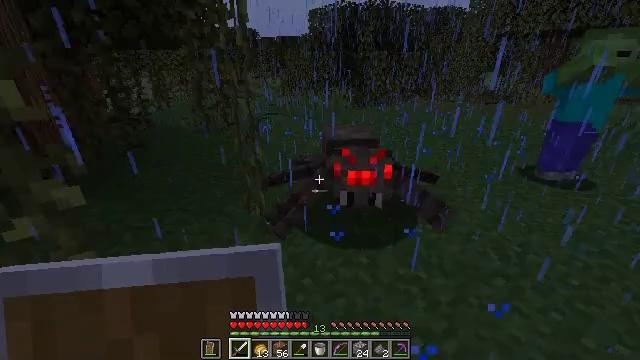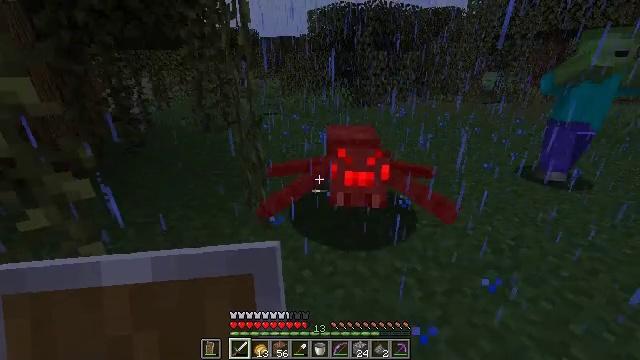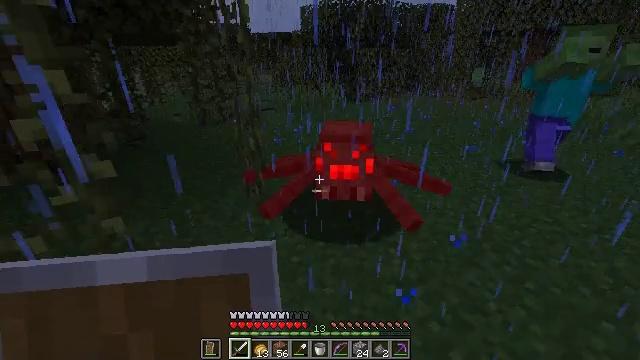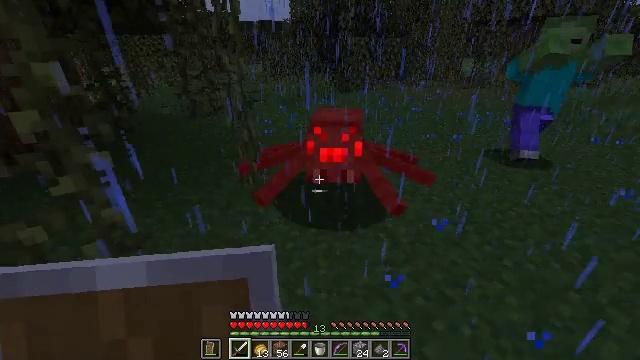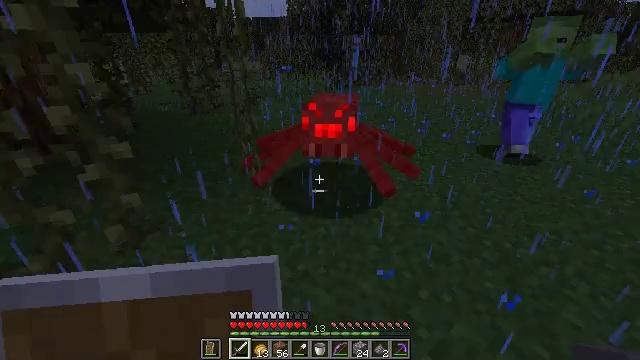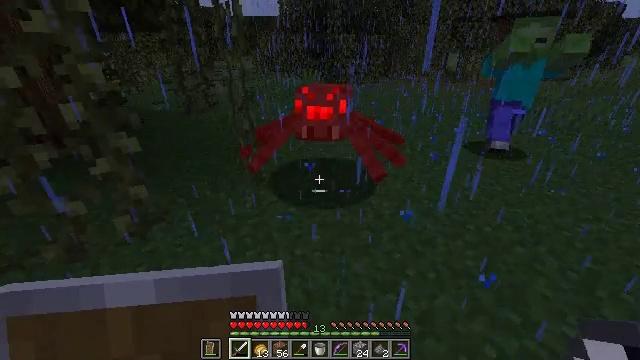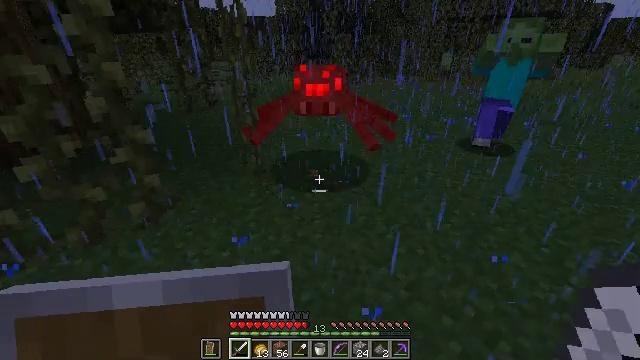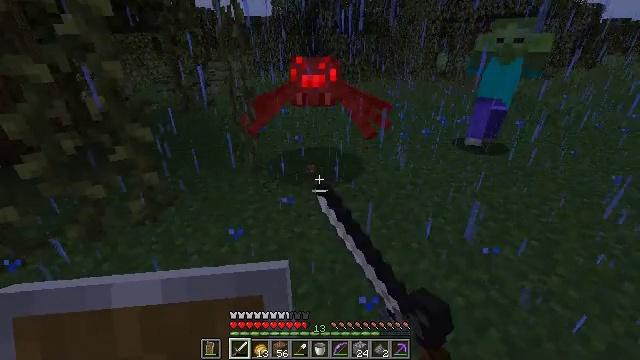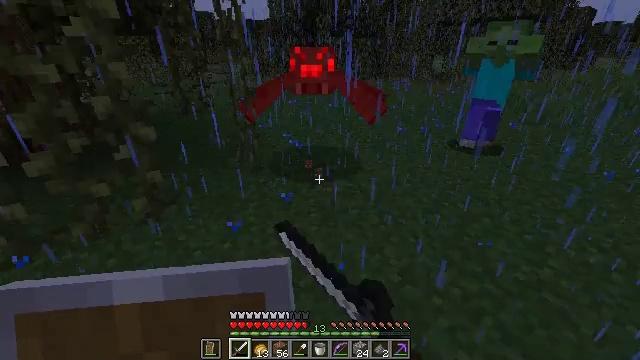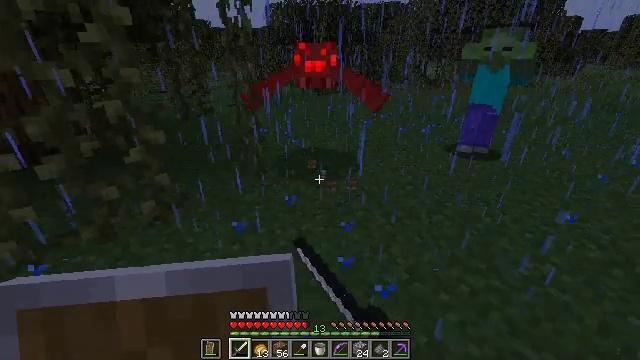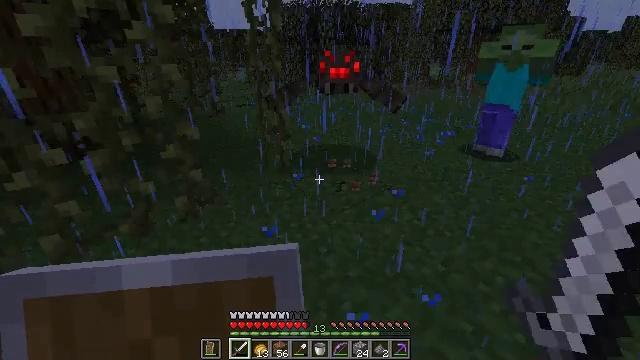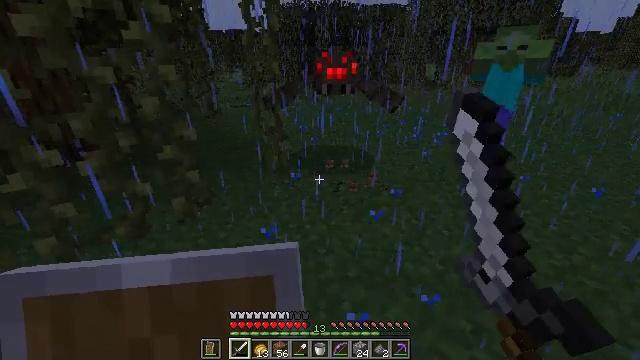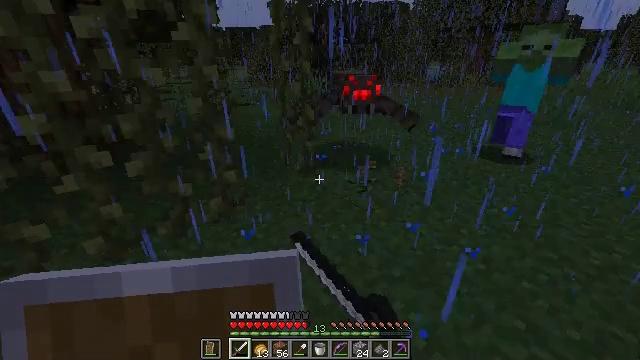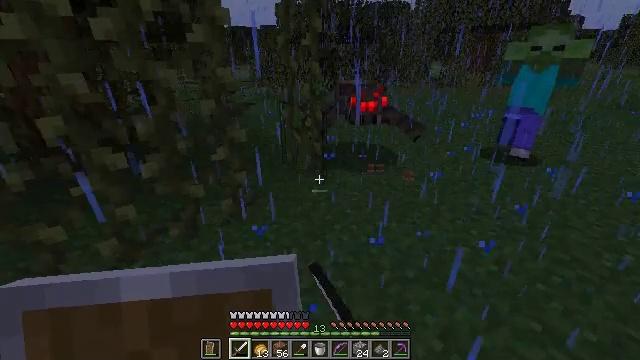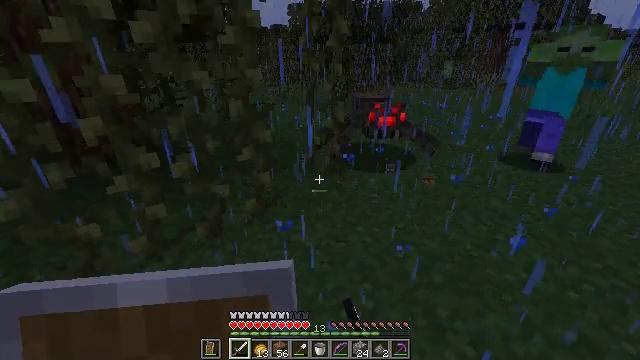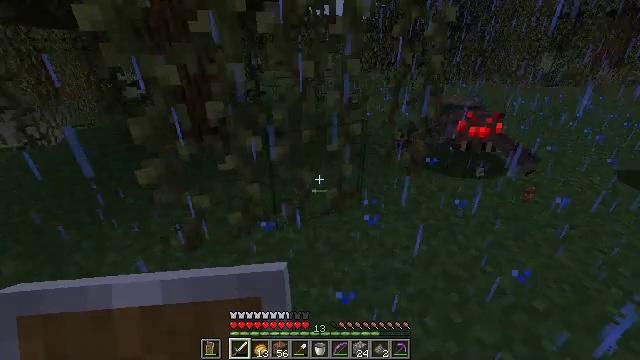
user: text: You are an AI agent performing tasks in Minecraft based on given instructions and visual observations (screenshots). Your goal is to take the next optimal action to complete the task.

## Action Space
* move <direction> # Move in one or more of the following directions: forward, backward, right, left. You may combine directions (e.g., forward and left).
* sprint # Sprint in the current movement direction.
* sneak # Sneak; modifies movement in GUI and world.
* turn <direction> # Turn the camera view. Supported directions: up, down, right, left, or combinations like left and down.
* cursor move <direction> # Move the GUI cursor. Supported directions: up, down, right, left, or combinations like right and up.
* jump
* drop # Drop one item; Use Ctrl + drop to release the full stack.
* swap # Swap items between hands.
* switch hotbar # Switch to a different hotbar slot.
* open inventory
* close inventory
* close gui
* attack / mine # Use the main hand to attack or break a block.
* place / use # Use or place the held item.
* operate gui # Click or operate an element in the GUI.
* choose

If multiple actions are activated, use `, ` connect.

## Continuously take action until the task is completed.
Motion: motion action
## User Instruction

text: Collect tall seagrass by holding left button.
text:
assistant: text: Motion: move back, attack / mine
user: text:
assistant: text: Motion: move back, turn right, attack / mine
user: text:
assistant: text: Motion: move back, turn right and down, attack / mine
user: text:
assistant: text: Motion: move back, attack / mine
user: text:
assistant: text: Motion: move back, turn right, attack / mine
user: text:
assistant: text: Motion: move back, attack / mine
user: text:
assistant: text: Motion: attack / mine
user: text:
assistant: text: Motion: move left, attack / mine
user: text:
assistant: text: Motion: move left, turn right and up, attack / mine
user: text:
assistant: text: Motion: move left, attack / mine
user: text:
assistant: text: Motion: move left, attack / mine
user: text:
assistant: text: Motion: move left, attack / mine
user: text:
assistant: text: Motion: move left
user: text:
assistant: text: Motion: move left, turn left
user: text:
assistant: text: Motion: move left, turn left and down
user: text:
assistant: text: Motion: move left, turn left
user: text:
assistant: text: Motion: move forward and move left, turn left
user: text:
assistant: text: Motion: move forward and move left, turn left and down
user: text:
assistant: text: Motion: move forward and move left, turn left and down
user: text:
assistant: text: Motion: move forward, turn left
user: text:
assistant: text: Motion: move forward, turn left
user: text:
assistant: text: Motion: move forward, turn left
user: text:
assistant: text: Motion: move forward, turn left and up
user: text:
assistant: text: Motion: move forward, turn left and up
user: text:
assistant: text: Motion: move forward, turn left
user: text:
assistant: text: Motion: move forward
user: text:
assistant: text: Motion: move forward
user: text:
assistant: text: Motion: move forward
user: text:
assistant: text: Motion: move forward
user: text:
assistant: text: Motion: move forward